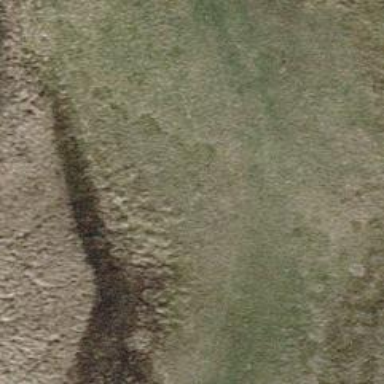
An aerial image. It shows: Grass track with grade5 track type.